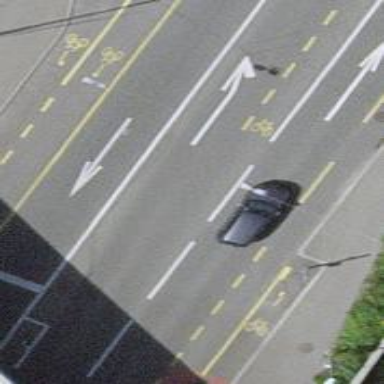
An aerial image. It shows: Primary highway with asphalt surface and designated cycle lane.